Aerial crown-view tile of a tropical tree (Barro Colorado Island, Panama), acquired 20250715:
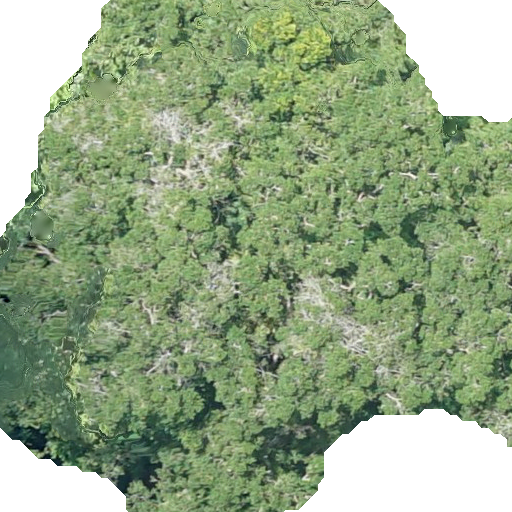
Species: Brosimum alicastrum
GBIF accepted scientific name: Brosimum alicastrum
Crown area: 352.67 m²